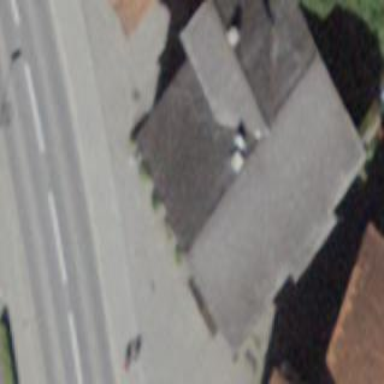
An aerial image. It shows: Hotel building.